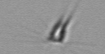
Label: Calciopappus